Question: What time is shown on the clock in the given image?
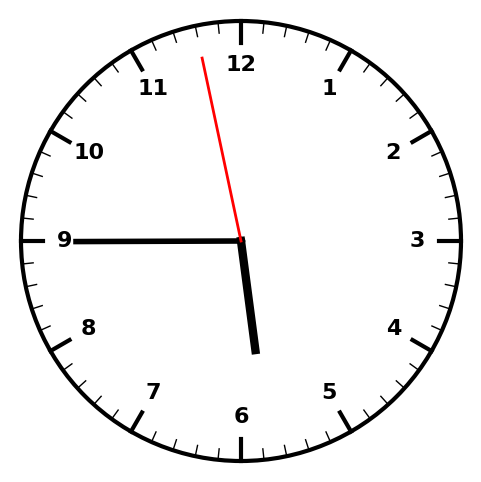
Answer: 05:44:58